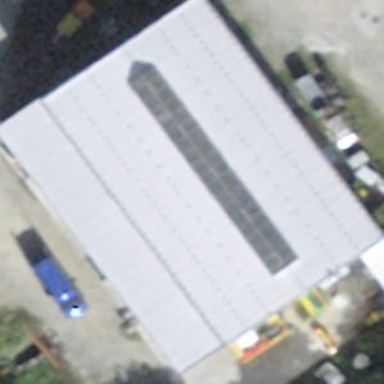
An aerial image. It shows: Industrial building.